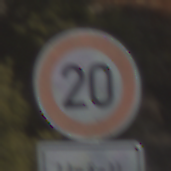
Verkehrszeichen: Geschwindigkeit20
Zusatzzeichen unten: HinweiseAufGefahrenDurchVerbaleAngabe8
Umgebung: Outdoor, Nature
Tageszeit: Midday
Wetter: PartlyCloudy
Licht: Natural
Jahreszeit: NotSpecified
Kontrast: HighContrast